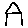
Label: house